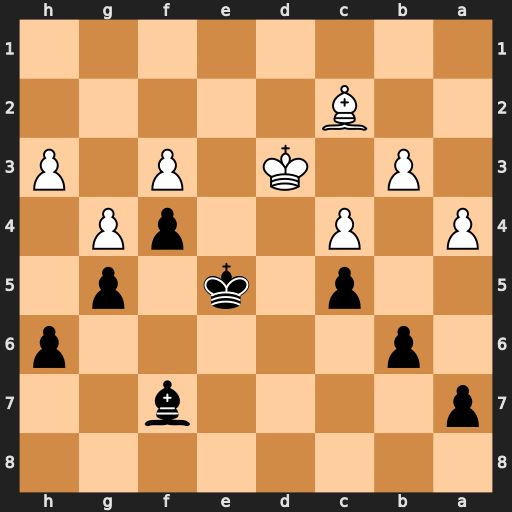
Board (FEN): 8/p4b2/1p5p/2p1k1p1/P1P2pP1/1P1K1P1P/2B5/8
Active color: b
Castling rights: -
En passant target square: -
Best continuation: Bg6+ Kc3 Bxc2 Kxc2 Kd4